Question: Me working in Windows, so for Git I downloaded and installed msysGit-fullinstall-1.7.3.1 from <URL>, as specified there in my git console:
'''
git clone git://android.git.kernel.org/platform/packages/apps/Gallery.git
'''
it shows the following error 'No such file or directory'

What did I miss here? I don't if know is this the correct way to get code from Android on Windows.
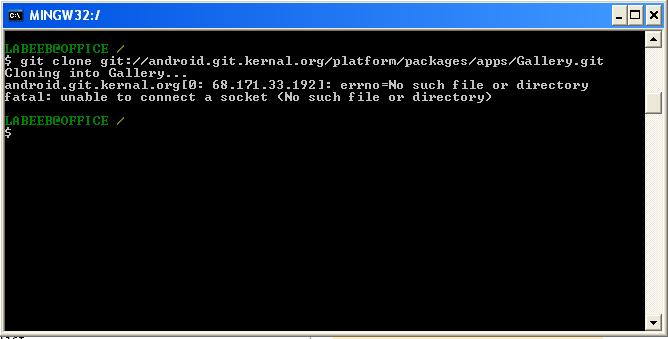
Answer: You misspelled the hostname in your screen capture. I just tried it with the hostname you specified, and received the message:
'''
$ git clone git://android.git.kernal.org/platform/packages/apps/Gallery.git
Cloning into Gallery...
android.git.kernal.org[0: 68.171.33.192]: errno=Connection timed out
fatal: unable to connect a socket (Connection timed out)
'''
It's kernel.org, not kernal.org.